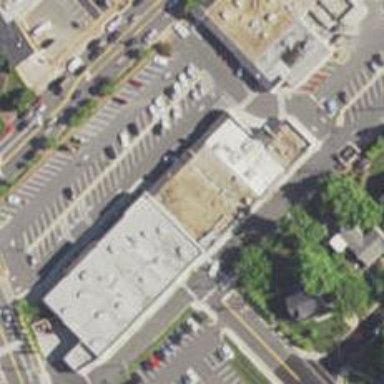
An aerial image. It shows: Pharmacy providing healthcare services.